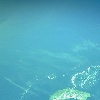
Label: water